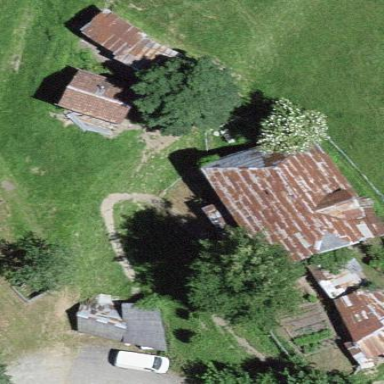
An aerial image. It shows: Farm building.